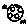
Label: moon